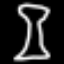
Label: hourglass